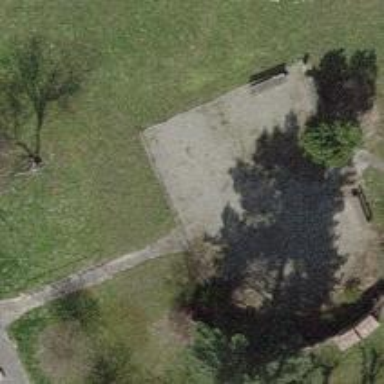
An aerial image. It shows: Playground area for leisure land.